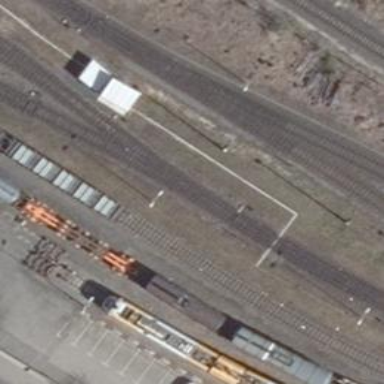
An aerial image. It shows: Railway switch.